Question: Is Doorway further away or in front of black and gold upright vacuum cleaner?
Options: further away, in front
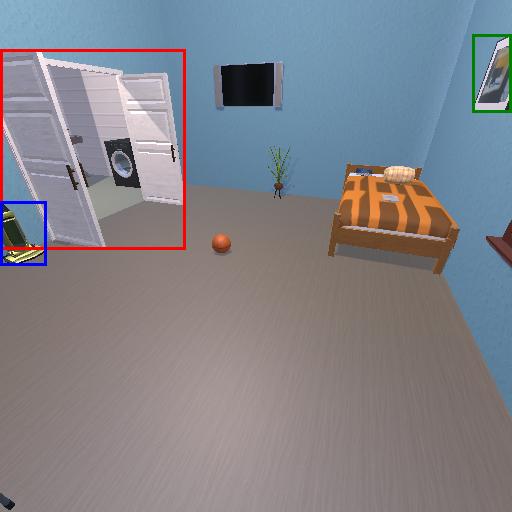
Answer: further away